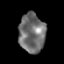
Tissue: prostate
Cell type: Epithelial cells
Senescence score: 0.3339
Nuclear area (px): 1004
Mean DAPI intensity: 111.997